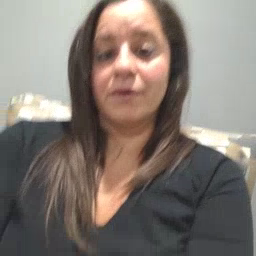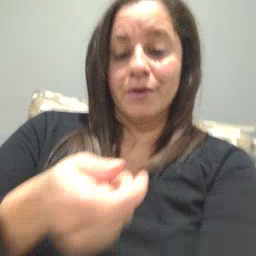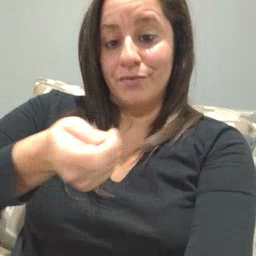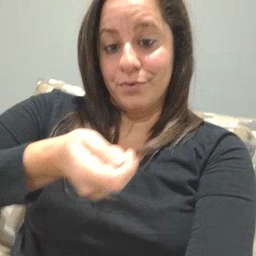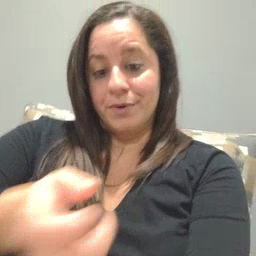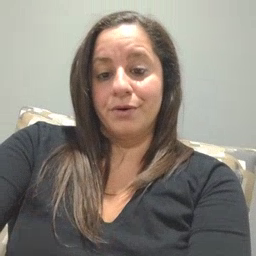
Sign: vacuum